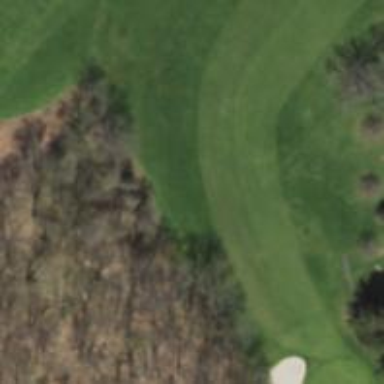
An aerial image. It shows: View of golf hole.